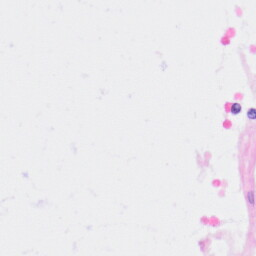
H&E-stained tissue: Kidney